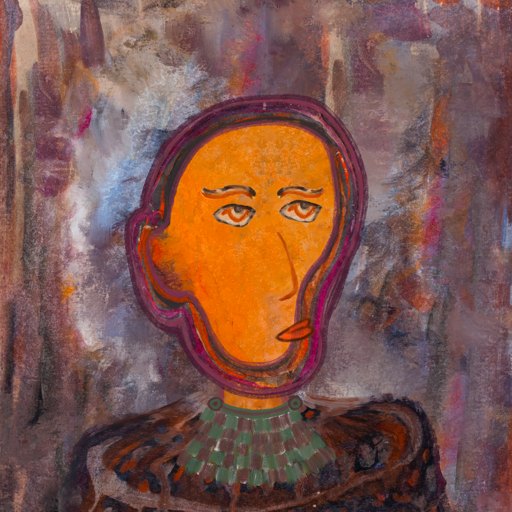
Background: Hypocrite, Head And Neck Side: Hypocrite_w_Hair, Face Side: Experience, Bust: Hypocrite, Hair Side: Blank, Head Accessory: Blank, Second Necklace: After_Raid, Necklace: Blank, Baby: Blank